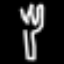
Label: fork